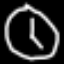
Label: clock